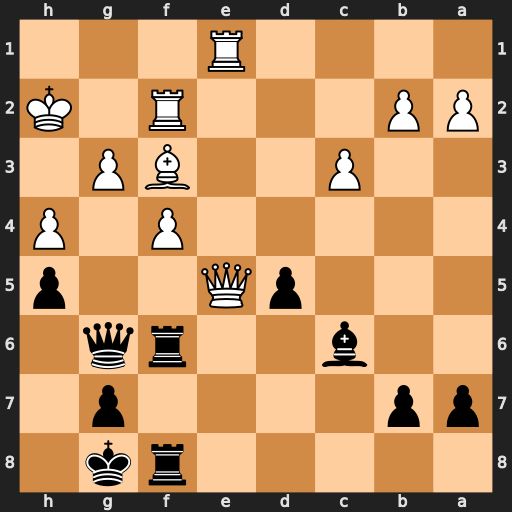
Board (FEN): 5rk1/pp4p1/2b2rq1/3pQ2p/5P1P/2P2BP1/PP3R1K/4R3
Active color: b
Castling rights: -
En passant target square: -
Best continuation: Re8 Bxd5+ Kf8 Qxe8+ Bxe8